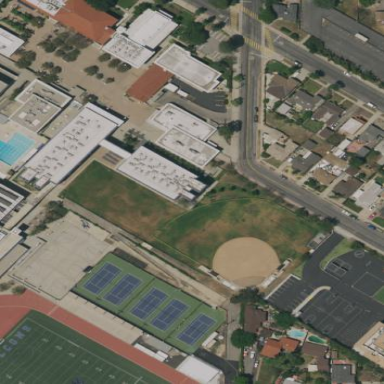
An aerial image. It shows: School.